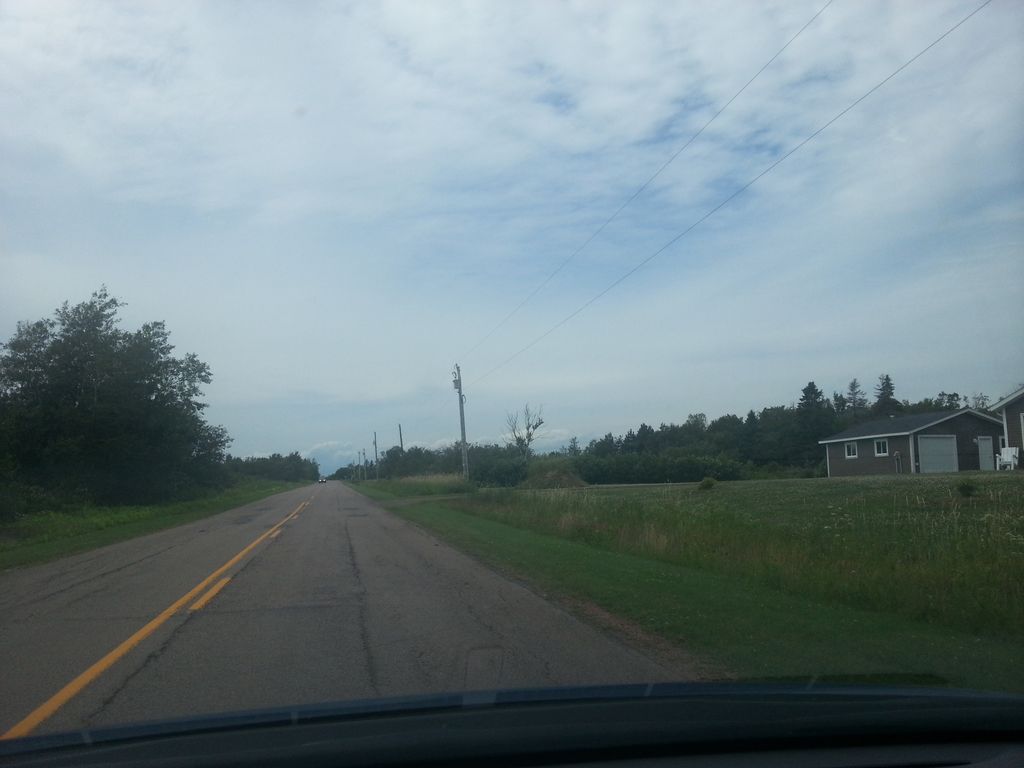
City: charlottetown